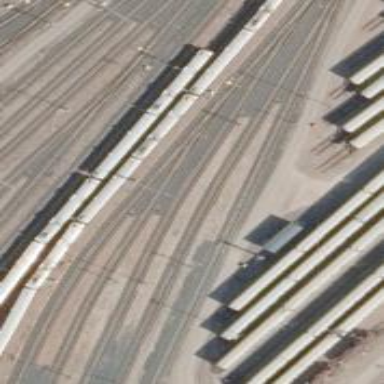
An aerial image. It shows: Railway yard with electrified contact lines.